Question: It looks like the HTML5 canvas does not support a "sweep gradient" - a gradient where the color stops rotate around the center, rather than emanating from the center.
Is there any way to simulate a sweep gradient on a canvas? I suppose I could do something similar with lots of little linear gradients, but at that point I'm basically rendering the gradient myself.

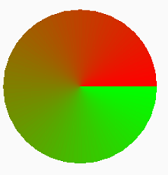
Answer: Indeed there is no built-in for such a thing.
Not sure what you had in mind with these "", but you actually just need a single one, the size of your circle's circumference, and only to get the correct colors to use.
What you'll need a lot though are lines, since we'll draw these around the center point using the solid colors we had in the linearGradient.
So to render this, you just move to the center point, then draw a line using a solid color from the linear gradient, then rotate and repeat.
To get all the colors of a linearGradient, you just need to draw it and map it's ImageData to CSS colors.
The hard part though is that to be able to have an object that behaves like a CanvasGradient, we need to be able to set it as a fillStyle or strokeStyle.
This is possible by returning a CanvasPattern. An other difficulty is that gradients are virtually infinitely big. A non-repeating Pattern is not.
I didn't found a good solution to overcome this problem, but as a workaround, we can use the size of the target canvas as a limit.
Here is a rough implementation:
'''
class SweepGrad {
constructor(ctx, x, y) {
this.x = x;
this.y = y;
this.target = ctx;
this.colorStops = [];
}
addColorStop(offset, color) {
this.colorStops.push({offset, color});
}
render() {
// get the current size of the target context
const w = this.target.canvas.width;
const h = this.target.canvas.width;
const x = this.x;
const y = this.y;
// get the max length our lines can be
const maxDist = Math.ceil(Math.max(
Math.hypot(x, y),
Math.hypot(x - w, y),
Math.hypot(x - w, y - h),
Math.hypot(x, y - h)
));
// the circumference of our maxDist circle
// this will determine the number of lines we will draw
// (we double it to avoid some antialiasing artifacts at the edges)
const circ = maxDist*Math.PI*2 *2;
// create a copy of the target canvas
const canvas = this.target.canvas.cloneNode();
const ctx = canvas.getContext('2d');
// generate the linear gradient used to get all our colors
const linearGrad = ctx.createLinearGradient(0, 0, circ, 0);
this.colorStops.forEach(stop =>
linearGrad.addColorStop(stop.offset, stop.color)
);
const colors = getLinearGradientColors(linearGrad, circ);
// draw our gradient
ctx.setTransform(1,0,0,1,x,y);
for(let i = 0; i<colors.length; i++) {
ctx.beginPath();
ctx.moveTo(0,0);
ctx.lineTo(maxDist, 0);
ctx.strokeStyle = colors[i];
ctx.stroke();
ctx.rotate((Math.PI*2)/colors.length);
}
// return a Pattern so we can use it as fillStyle or strokeStyle
return ctx.createPattern(canvas, 'no-repeat');
}
}
// returns an array of CSS colors from a linear gradient
function getLinearGradientColors(grad, length) {
const canvas = Object.assign(document.createElement('canvas'), {width: length, height: 10});
const ctx = canvas.getContext('2d');
ctx.fillStyle = grad;
ctx.fillRect(0,0,length, 10);
return ctx.getImageData(0,0,length,1).data
.reduce((out, channel, i) => {
const px_index = Math.floor(i/4);
const px_slot = out[px_index] || (out[px_index] = []);
px_slot.push(channel);
if(px_slot.length === 4) {
px_slot[3] /= 255;
out[px_index] = 'rgba(${px_slot.join()})';
}
return out;
}, []);
}
// How to use
const ctx = canvas.getContext('2d');
const redblue = new SweepGrad(ctx, 70, 70);
redblue.addColorStop(0, 'red');
redblue.addColorStop(1, 'blue');
// remeber to call 'render()' to get the Pattern back
// maybe a Proxy could handle that for us?
ctx.fillStyle = redblue.render();
ctx.beginPath();
ctx.arc(70,70,50,Math.PI*2,0);
ctx.fill();
const yellowgreenred = new SweepGrad(ctx, 290, 80);
yellowgreenred.addColorStop(0, 'yellow');
yellowgreenred.addColorStop(0.5, 'green');
yellowgreenred.addColorStop(1, 'red');
ctx.fillStyle = yellowgreenred.render();
ctx.fillRect(220,10,140,140);
// just like with gradients,
// we need to translate the context so it follows our drawing
ctx.setTransform(1,0,0,1,-220,-10);
ctx.lineWidth = 10;
ctx.strokeStyle = ctx.fillStyle;
ctx.stroke(); // stroke the circle
'''
'''
canvas{border:1px solid}
'''
'''
<canvas id="canvas" width="380" height="160"></canvas>
'''
, all this is quite computationally heavy, so be sure to use it sporadically and to cache your resulting Gradients/Patterns.